Field crop: maize
Growth stage: 2
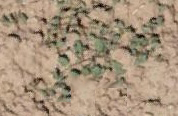
Species: convolvulus